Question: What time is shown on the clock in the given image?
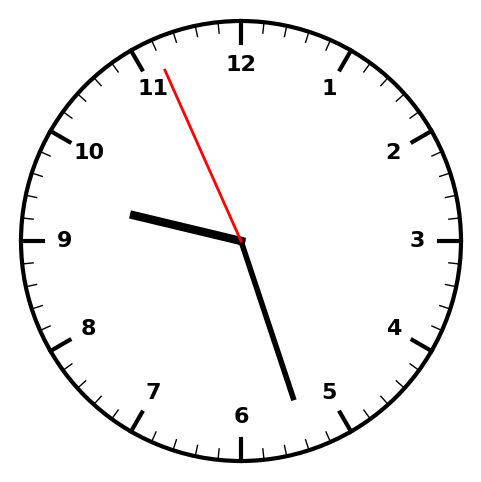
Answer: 09:26:56